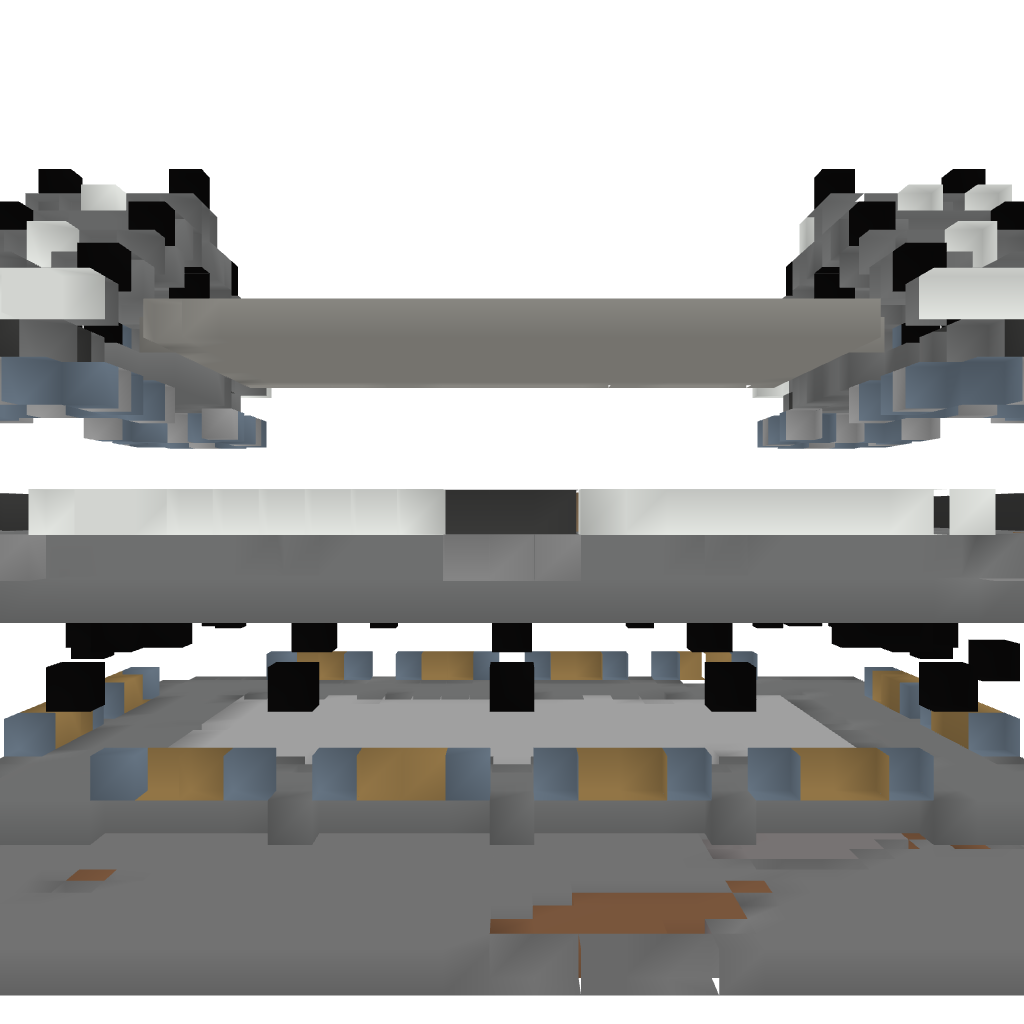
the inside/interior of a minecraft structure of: Roman Baths